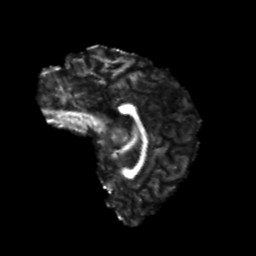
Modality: FA
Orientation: sagittal
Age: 23
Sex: male
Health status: healthy
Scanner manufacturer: philips
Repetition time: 7.393 s
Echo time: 0.08599 s